Question: Using ASIHTTP, the code below is in the ImageDownloader class. I get a memory leak, which is added at the bottom, but I don't know why. I thought tempImage would be autoreleased without me doing anything?
'''
- (void)requestFinished:(ASIHTTPRequest *)request
{
UIImage *tempImage = [UIImage imageWithData:[request responseData]];
if (tempImage.size.width > 250.0f && tempImage.size.height > 180.0f)
{
self.image = tempImage;
self.circleImage = [UIImage imageNamed:@"hover.png"];
if ([self.delegate respondsToSelector:@selector(addImageToModel:)])
[self.delegate addImageToModel:self];
}
else
{
if ([self.delegate respondsToSelector:@selector(badImage)])
[self.delegate badImage];
}
tempImage = nil;
}
'''

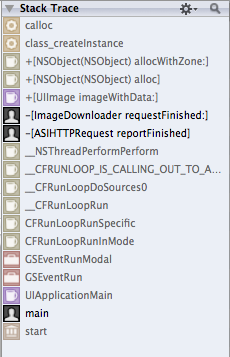
Answer: self.image is getting set to tempImage, so it probably retains the image. Is it released anywhere?